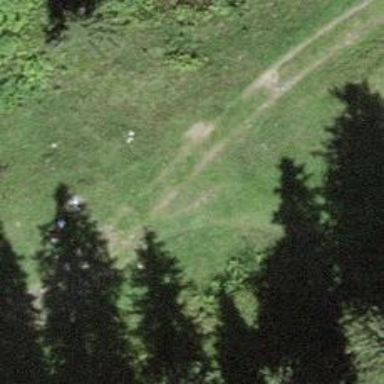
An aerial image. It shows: Downhill skiing track.